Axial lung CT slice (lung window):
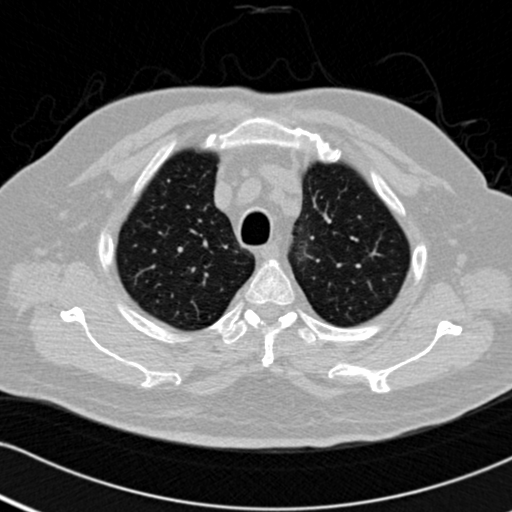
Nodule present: no